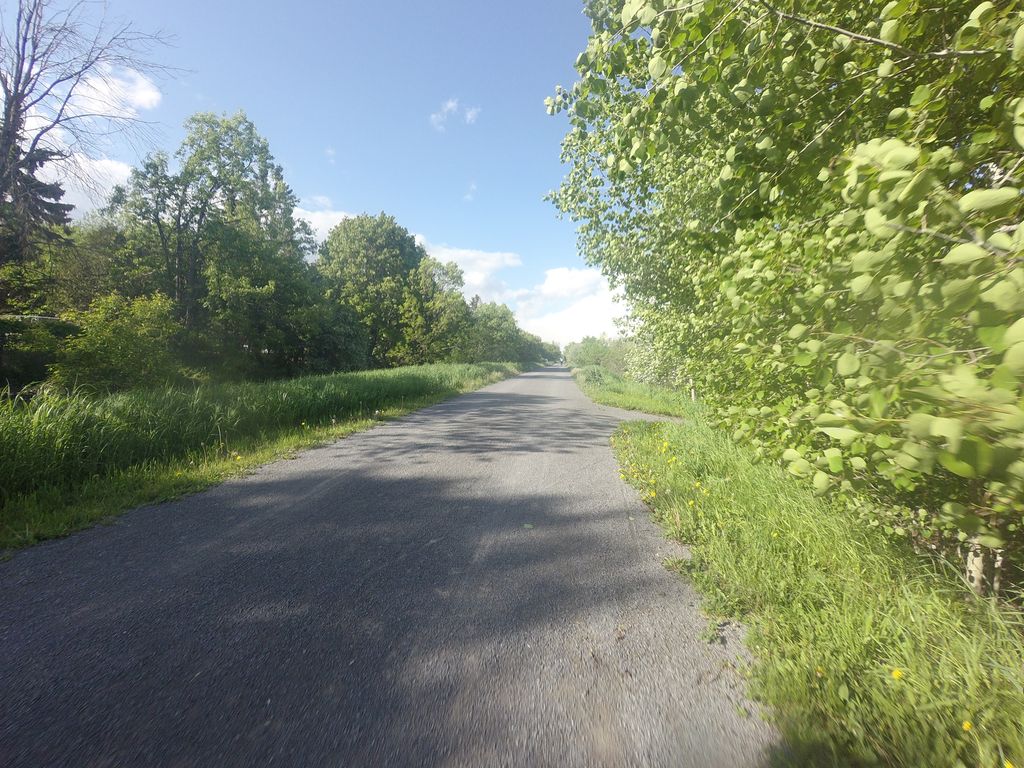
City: ottawa-gatineau